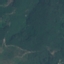
Land use / land cover class: Forest